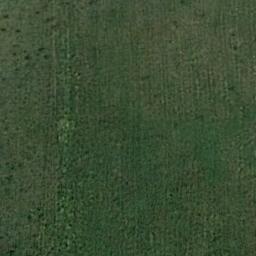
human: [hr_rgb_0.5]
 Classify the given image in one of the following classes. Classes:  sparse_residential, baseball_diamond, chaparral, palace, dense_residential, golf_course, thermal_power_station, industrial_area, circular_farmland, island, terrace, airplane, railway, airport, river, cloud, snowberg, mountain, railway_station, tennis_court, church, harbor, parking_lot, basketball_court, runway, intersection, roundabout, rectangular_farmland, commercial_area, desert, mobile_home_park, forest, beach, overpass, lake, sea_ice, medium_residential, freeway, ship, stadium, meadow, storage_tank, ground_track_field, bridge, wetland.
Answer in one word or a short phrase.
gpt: meadow